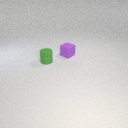
small green rubber cylinder in front of small purple rubber cube